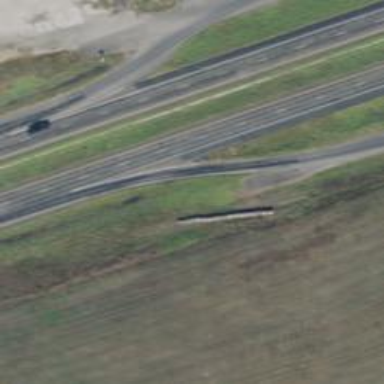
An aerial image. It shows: Trunk link highway.